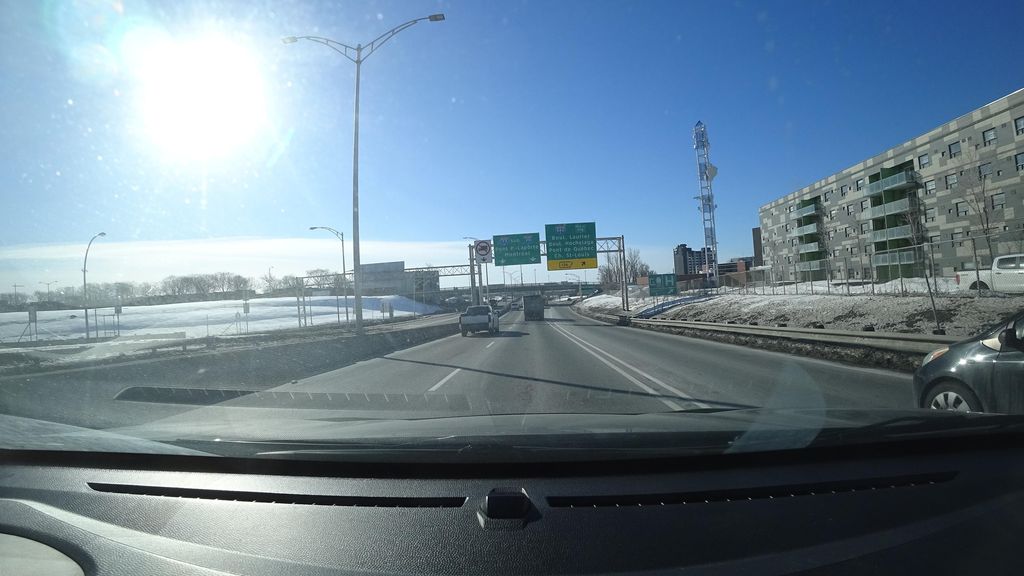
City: quebec_city